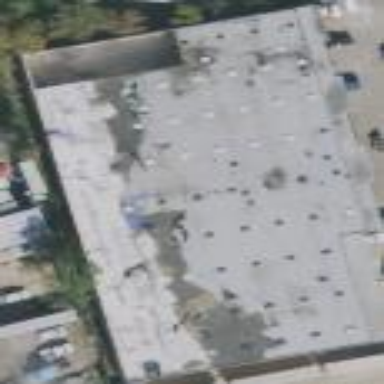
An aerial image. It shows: Warehouse.